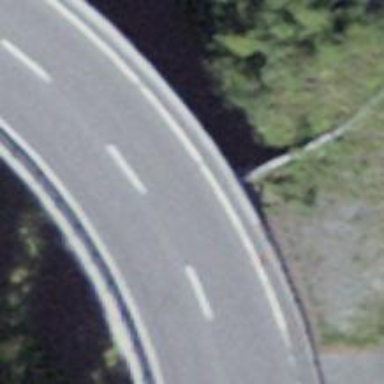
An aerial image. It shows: Primary highway bridge with asphalt surface.